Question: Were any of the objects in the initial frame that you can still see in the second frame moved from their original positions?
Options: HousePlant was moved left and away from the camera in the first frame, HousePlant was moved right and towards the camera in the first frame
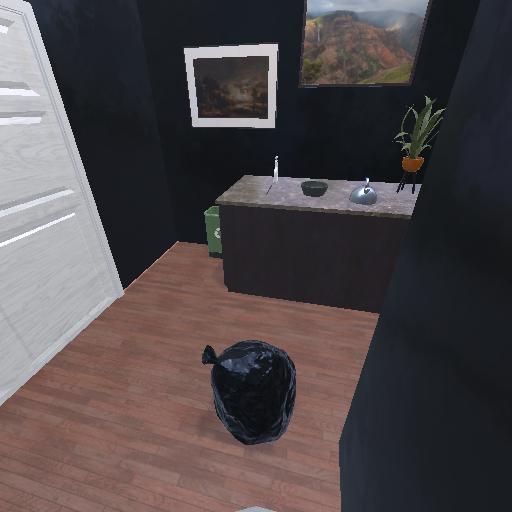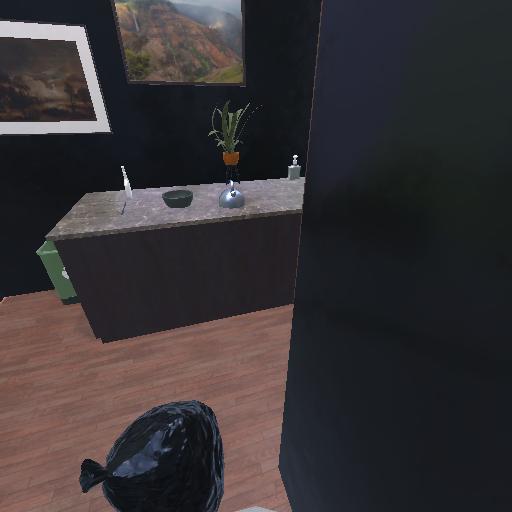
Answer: HousePlant was moved left and away from the camera in the first frame